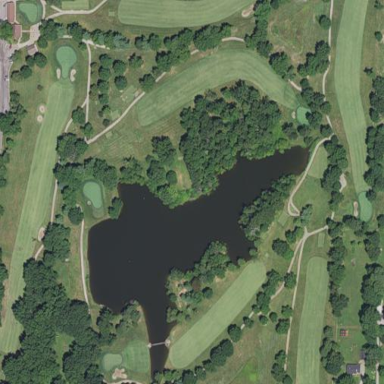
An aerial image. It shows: Golf course with lush grass covering the area.